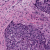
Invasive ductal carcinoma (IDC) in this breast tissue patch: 1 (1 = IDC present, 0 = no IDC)